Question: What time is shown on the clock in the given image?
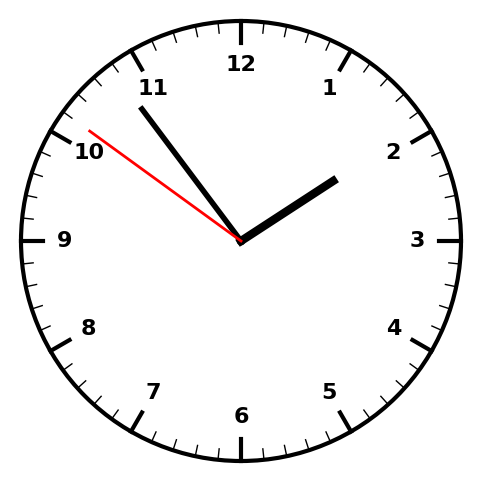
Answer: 01:53:51